Question: The visual preview of the form's background is dotted.

This is making it hard for me to do visual editing and is confusing me while making my custom GUI's. I've tried the following:
+
Can anyone help me?
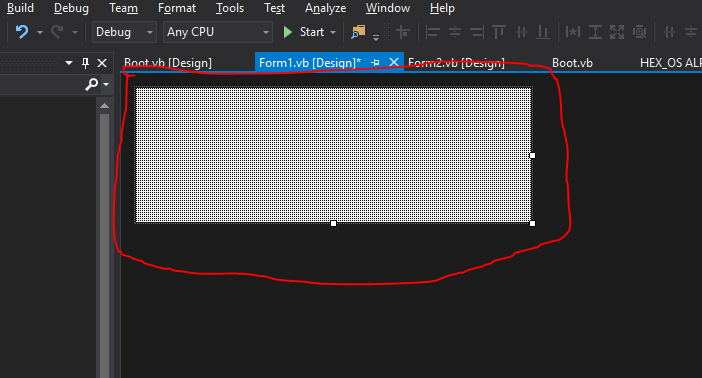
Answer: That is a WinForm designer option. It is controlled by the 'DrawGrid' property shown in the 'PropertyGrid' for a 'Form'. Set the property to false to disable the grid.
There is a complimentary property named 'GridSize' that is used to set the grid spacing. Another related property is the 'SnapToGrid' property that controls whether placed/moved controls snap to the shown grid.